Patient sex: M
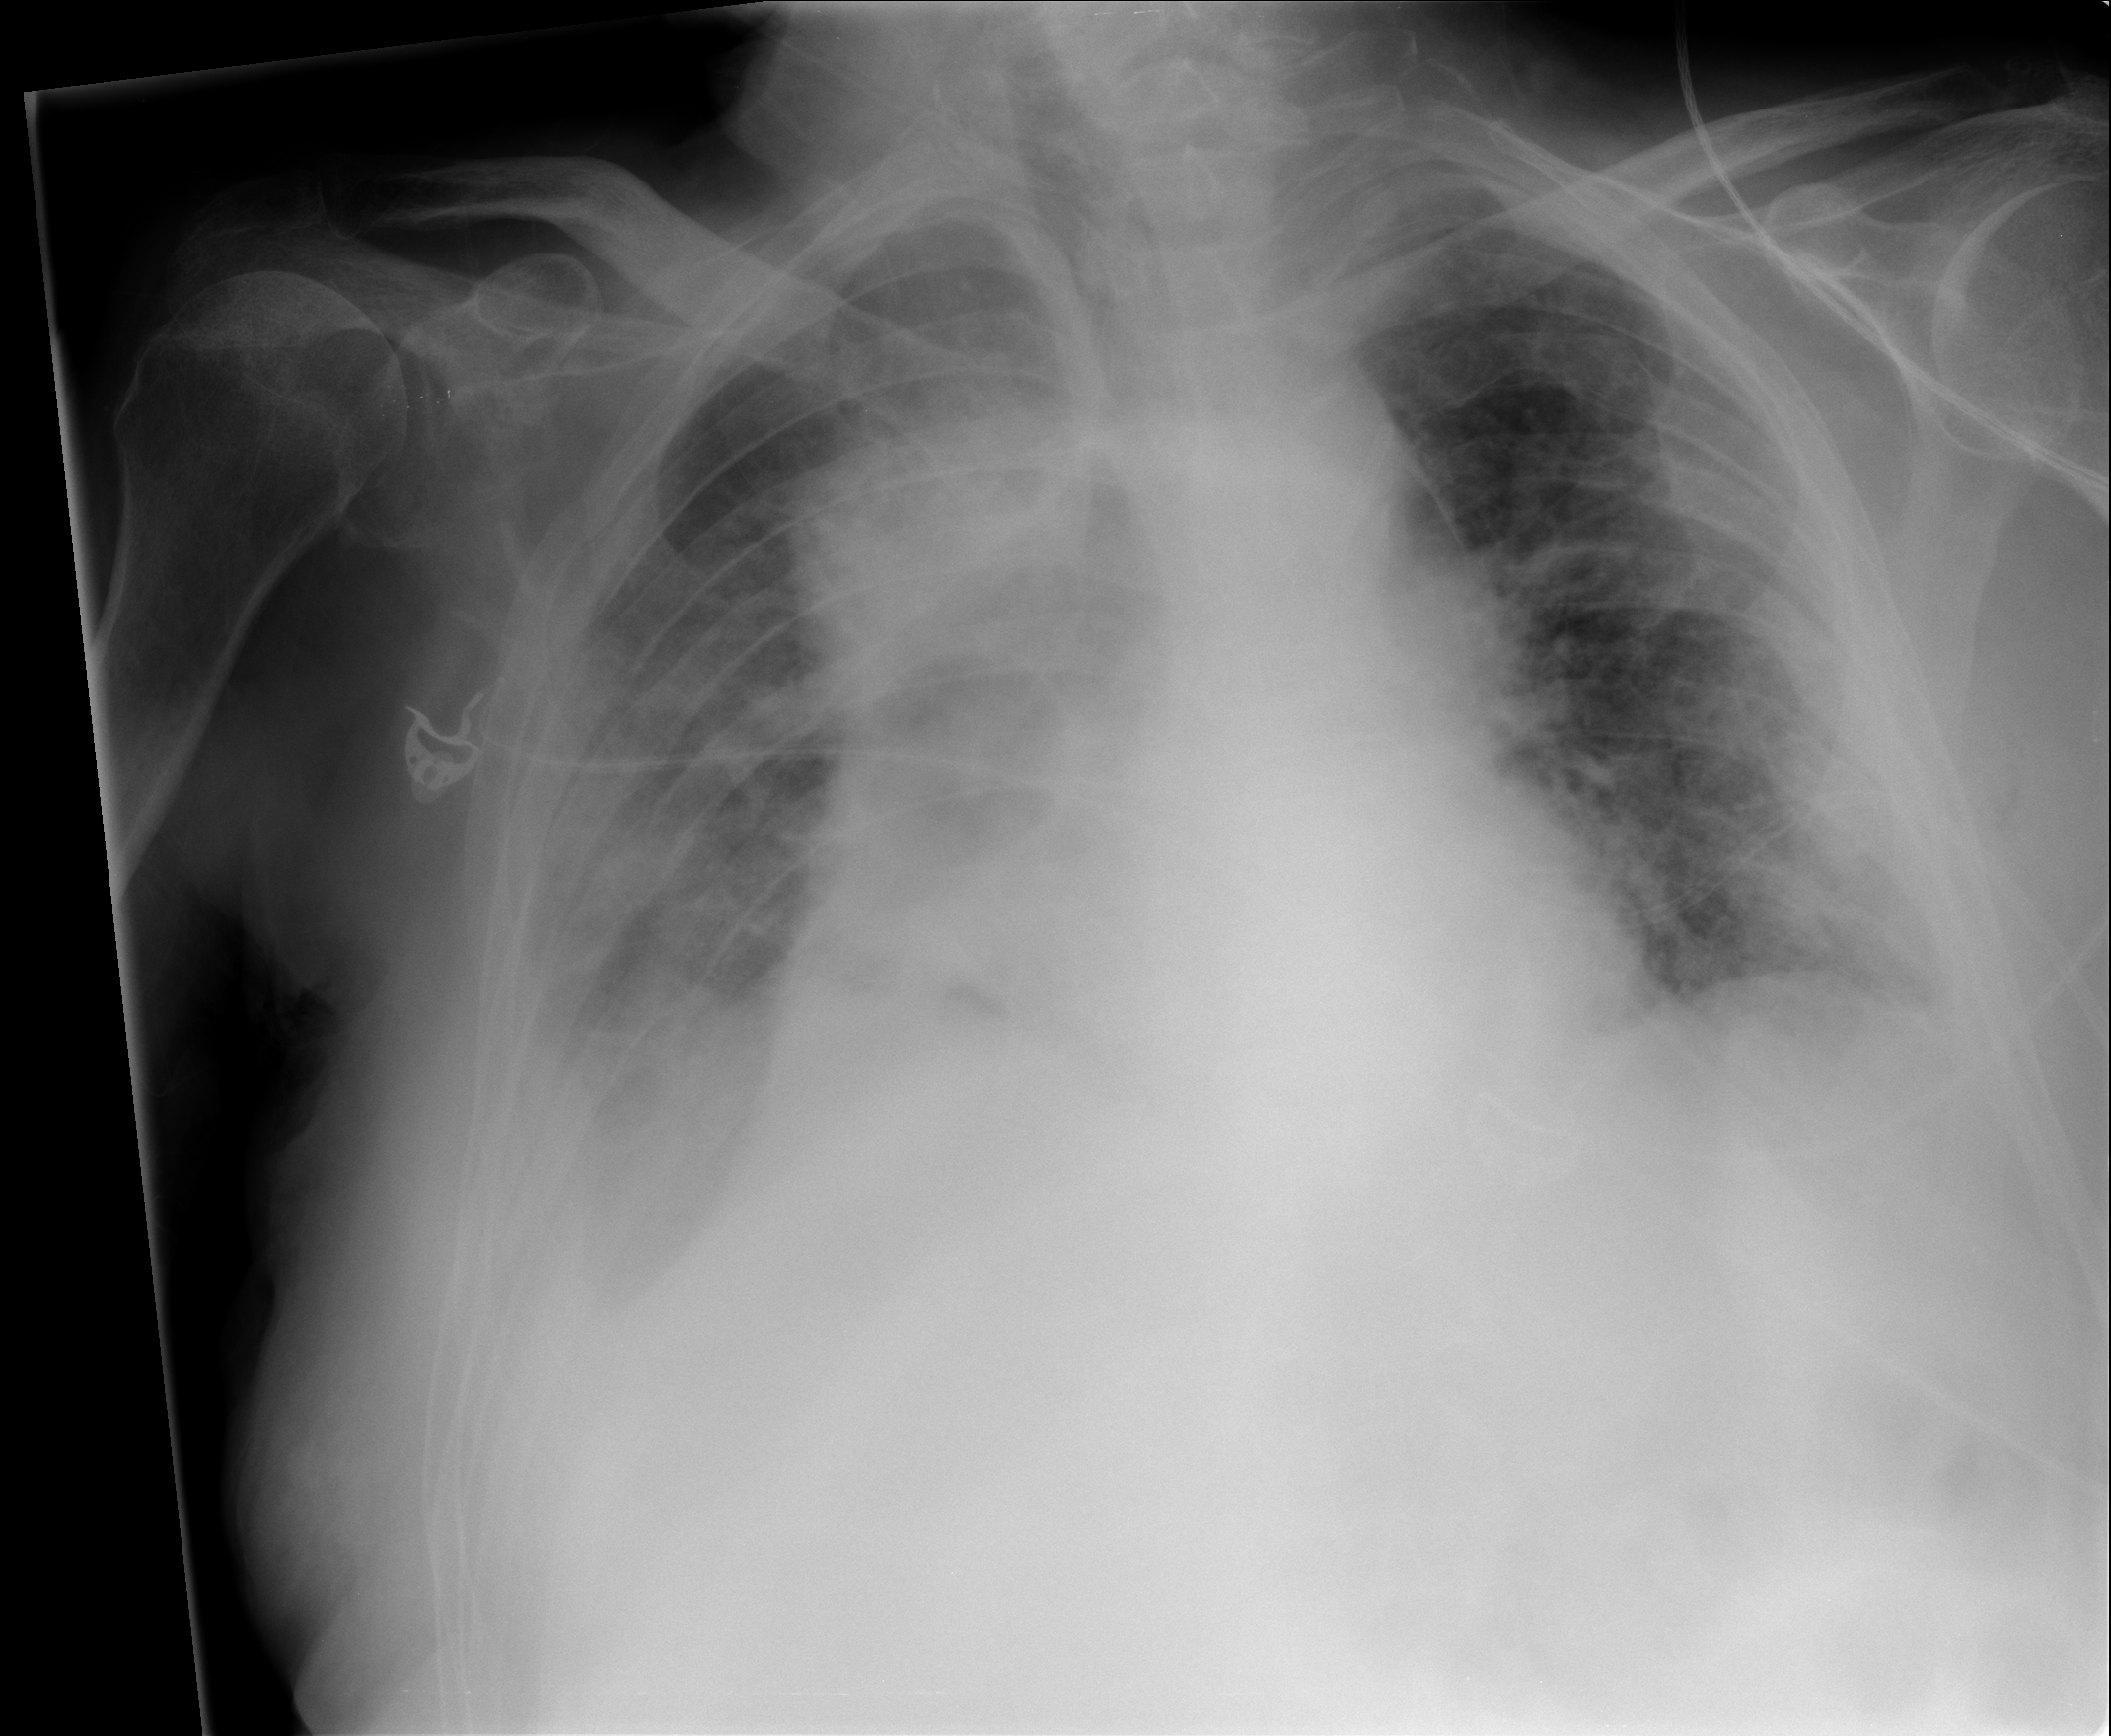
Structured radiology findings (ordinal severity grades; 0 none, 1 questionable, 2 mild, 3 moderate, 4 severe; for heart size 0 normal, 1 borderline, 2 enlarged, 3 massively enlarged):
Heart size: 2
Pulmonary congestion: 1
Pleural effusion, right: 3
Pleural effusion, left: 1
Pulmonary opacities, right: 2
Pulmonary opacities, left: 2
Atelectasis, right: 2
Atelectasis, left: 2